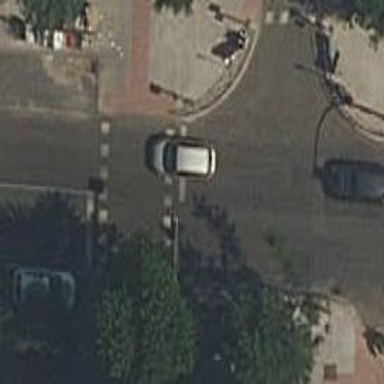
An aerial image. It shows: Crossing with traffic signals.